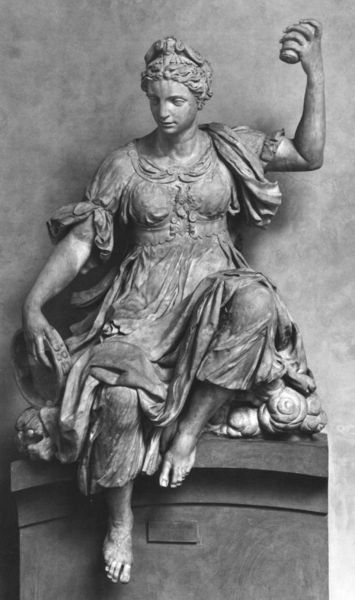
Titel: Juno
Künstler: Bartolomeo Ammannati
Institution: Florenz, Bargello
Schlagwörter: fuß, hand, blumen, brust, frau, frisur, grau, haar, kleid, marmor, nase, rosen, wolke, arm, arme, falten, halten, sockel, stein, ärmel, hände, figur, gewand, haare, sitzend, musik, skulptur, statue, relief, brüste, füße, bogen, knie, haarkranz, göttin, sims, griechenland, schellen, bildhauer, tamburin, uzfrau, beine füsse